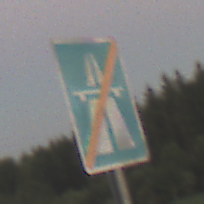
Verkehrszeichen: EndeAutbahn
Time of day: SunriseSunset
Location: Outdoor (Nature)
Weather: Clear
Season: NotSpecified
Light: Natural